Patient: sex M, age 34
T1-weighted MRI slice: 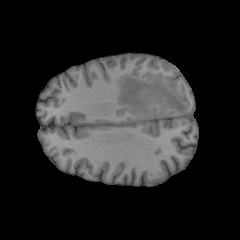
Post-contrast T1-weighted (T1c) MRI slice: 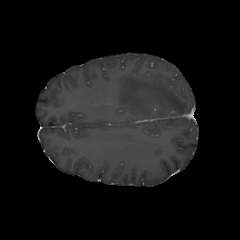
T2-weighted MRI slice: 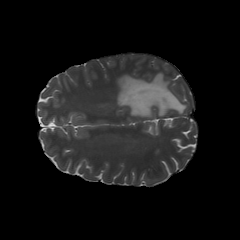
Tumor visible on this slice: yes
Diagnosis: Astrocytoma, IDH-mutant
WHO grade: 3